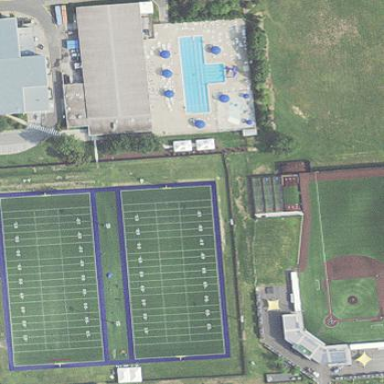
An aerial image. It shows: Pitch for American football with artificial turf surface.